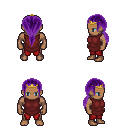
a pixel art fantasy rpg character, male body template, human, dark skin, maroon tunic, red pants, purple ponytail hairstyle, gold tiara, four views (front, back, left, right), 2x2 character sprite sheet, small pixel art, hard edges, no anti-aliasing